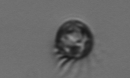
Label: Ciliophora